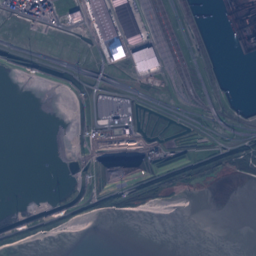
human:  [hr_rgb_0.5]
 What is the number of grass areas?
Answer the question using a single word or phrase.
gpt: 19

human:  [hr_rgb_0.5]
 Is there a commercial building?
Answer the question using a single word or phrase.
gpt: yes

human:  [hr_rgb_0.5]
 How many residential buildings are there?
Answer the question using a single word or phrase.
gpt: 49

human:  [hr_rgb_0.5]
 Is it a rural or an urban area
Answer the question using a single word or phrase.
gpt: rural

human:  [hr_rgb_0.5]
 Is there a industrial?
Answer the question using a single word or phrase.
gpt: yes

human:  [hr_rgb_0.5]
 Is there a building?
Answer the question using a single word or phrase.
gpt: yes

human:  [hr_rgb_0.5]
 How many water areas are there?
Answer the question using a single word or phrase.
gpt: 15

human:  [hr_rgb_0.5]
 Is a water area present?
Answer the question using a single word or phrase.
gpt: yes

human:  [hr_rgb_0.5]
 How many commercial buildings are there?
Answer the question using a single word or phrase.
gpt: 6

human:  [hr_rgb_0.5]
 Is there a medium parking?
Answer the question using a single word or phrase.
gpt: yes

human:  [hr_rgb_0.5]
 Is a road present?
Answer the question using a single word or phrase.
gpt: yes

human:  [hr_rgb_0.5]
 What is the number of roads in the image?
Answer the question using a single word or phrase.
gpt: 445

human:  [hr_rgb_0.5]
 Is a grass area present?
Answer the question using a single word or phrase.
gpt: yes

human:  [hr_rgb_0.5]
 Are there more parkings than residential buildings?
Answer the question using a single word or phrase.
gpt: no

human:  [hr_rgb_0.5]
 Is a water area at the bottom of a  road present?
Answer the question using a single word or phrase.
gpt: yes

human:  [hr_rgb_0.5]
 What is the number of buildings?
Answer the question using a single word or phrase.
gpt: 60

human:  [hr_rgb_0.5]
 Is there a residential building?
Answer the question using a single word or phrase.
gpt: yes

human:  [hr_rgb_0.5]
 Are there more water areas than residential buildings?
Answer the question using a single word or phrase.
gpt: no

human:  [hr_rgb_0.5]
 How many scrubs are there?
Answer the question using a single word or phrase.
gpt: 5

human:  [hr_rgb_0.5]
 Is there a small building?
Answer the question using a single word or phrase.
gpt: yes

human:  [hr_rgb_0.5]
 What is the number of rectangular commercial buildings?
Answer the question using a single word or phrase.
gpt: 3

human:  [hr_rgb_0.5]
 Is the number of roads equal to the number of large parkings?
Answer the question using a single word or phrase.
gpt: no

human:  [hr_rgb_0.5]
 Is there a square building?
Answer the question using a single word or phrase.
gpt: yes

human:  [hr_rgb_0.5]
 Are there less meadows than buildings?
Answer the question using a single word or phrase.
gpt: yes

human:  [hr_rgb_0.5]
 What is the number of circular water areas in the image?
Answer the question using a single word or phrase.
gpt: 1

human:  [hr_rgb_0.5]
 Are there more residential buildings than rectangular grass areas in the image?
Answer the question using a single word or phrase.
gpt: yes

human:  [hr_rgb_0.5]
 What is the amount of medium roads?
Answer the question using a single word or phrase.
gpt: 0

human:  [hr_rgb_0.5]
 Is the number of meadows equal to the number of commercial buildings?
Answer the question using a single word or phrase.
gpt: yes

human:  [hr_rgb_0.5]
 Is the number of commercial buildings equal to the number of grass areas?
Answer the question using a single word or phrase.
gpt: no

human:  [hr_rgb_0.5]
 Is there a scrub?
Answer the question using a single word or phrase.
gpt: yes

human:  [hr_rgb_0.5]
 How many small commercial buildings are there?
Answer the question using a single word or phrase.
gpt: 3

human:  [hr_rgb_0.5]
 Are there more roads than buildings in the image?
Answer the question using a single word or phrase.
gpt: yes

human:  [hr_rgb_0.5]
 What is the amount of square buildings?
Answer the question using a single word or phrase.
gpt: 2

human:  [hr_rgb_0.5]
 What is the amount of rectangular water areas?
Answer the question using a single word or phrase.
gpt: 4

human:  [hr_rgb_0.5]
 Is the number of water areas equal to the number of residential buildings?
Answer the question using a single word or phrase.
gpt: no

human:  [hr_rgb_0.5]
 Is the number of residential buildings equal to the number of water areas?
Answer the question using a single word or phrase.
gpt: no

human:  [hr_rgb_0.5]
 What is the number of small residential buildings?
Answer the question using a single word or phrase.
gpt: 48

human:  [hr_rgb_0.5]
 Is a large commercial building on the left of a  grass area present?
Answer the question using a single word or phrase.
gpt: yes

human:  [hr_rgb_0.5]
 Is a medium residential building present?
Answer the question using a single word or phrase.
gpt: no

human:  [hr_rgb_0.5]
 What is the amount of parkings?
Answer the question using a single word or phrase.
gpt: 6

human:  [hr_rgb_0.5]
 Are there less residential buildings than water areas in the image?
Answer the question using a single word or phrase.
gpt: no

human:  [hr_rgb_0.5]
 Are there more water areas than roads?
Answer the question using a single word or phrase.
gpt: no

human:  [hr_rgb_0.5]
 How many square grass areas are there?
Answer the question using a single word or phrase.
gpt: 0

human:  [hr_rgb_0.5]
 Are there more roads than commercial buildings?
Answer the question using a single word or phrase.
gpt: yes

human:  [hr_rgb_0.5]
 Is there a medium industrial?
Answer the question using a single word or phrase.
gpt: no

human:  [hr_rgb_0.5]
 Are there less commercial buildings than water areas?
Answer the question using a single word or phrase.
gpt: yes

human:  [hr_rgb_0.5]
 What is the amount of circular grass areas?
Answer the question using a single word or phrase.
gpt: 0

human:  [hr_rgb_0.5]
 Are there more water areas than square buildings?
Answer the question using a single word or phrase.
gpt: yes

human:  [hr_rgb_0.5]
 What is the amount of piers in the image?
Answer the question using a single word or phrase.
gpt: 1

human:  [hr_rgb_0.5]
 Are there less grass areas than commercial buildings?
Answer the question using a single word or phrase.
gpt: no

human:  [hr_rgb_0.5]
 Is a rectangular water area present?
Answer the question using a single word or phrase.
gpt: yes

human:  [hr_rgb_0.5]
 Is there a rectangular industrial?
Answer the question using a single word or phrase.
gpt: no

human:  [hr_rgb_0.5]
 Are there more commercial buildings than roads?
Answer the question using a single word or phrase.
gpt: no

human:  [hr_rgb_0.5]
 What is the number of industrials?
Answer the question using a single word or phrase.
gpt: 4

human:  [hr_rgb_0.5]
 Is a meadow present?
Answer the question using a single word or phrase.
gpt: yes

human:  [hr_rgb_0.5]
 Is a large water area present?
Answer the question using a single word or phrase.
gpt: yes

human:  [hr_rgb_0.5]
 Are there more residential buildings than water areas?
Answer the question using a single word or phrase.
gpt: yes

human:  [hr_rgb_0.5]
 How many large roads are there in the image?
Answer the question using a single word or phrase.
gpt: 0

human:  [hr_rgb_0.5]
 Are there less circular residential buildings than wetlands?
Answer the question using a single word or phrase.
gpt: yes

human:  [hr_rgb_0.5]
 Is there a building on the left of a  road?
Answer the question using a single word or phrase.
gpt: yes

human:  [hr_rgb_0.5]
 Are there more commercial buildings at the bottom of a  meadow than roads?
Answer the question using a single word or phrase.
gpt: no

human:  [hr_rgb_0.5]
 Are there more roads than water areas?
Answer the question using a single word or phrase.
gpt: yes

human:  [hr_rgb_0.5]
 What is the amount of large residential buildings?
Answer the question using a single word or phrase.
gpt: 1

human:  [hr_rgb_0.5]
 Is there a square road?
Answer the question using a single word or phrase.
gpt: no